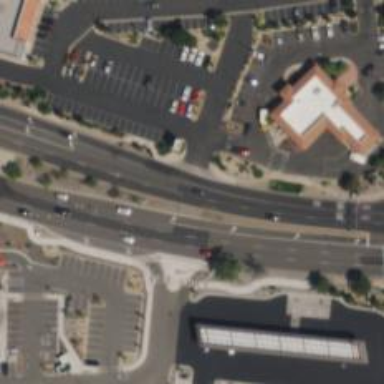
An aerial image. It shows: Secondary road with separate asphalt sidewalk.